Field crop: tomato
Growth stage: 1
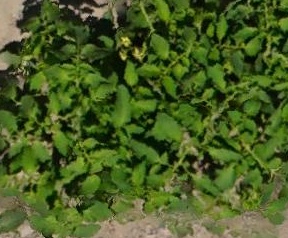
Species: tomato